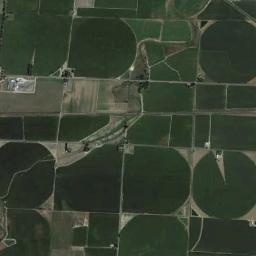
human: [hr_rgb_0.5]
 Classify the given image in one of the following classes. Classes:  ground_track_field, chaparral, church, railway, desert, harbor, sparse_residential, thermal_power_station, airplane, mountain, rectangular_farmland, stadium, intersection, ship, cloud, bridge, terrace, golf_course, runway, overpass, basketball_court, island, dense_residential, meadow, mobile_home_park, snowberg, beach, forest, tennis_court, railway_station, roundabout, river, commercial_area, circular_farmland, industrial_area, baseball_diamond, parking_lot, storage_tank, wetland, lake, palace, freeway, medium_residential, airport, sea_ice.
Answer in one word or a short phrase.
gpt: circular_farmland